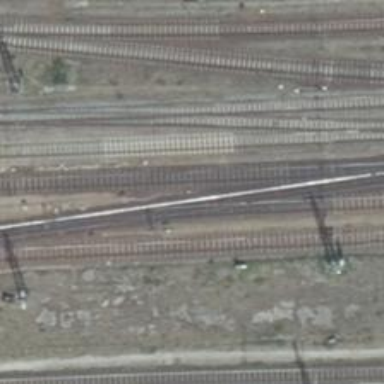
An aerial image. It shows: Railway signal.